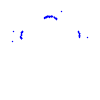
Particle: proton